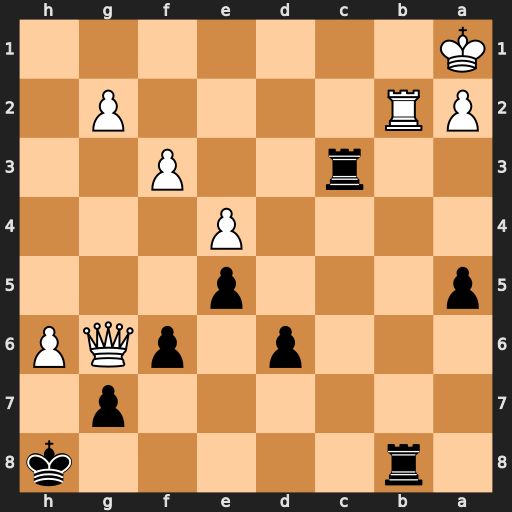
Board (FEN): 1r5k/6p1/3p1pQP/p3p3/4P3/2r2P2/PR4P1/K7
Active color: b
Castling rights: -
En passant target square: -
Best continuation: Rc1+ Rb1 Rcxb1#